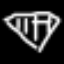
Label: diamond